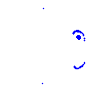
Particle: kaon